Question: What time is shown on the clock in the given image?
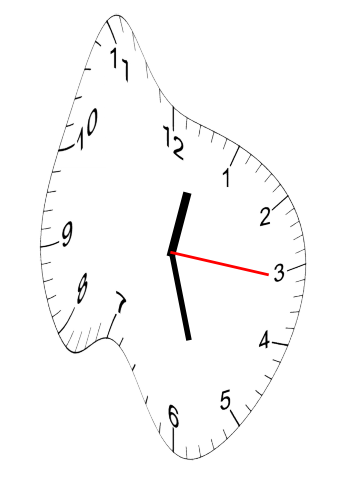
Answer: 12:27:16